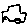
Label: car